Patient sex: F
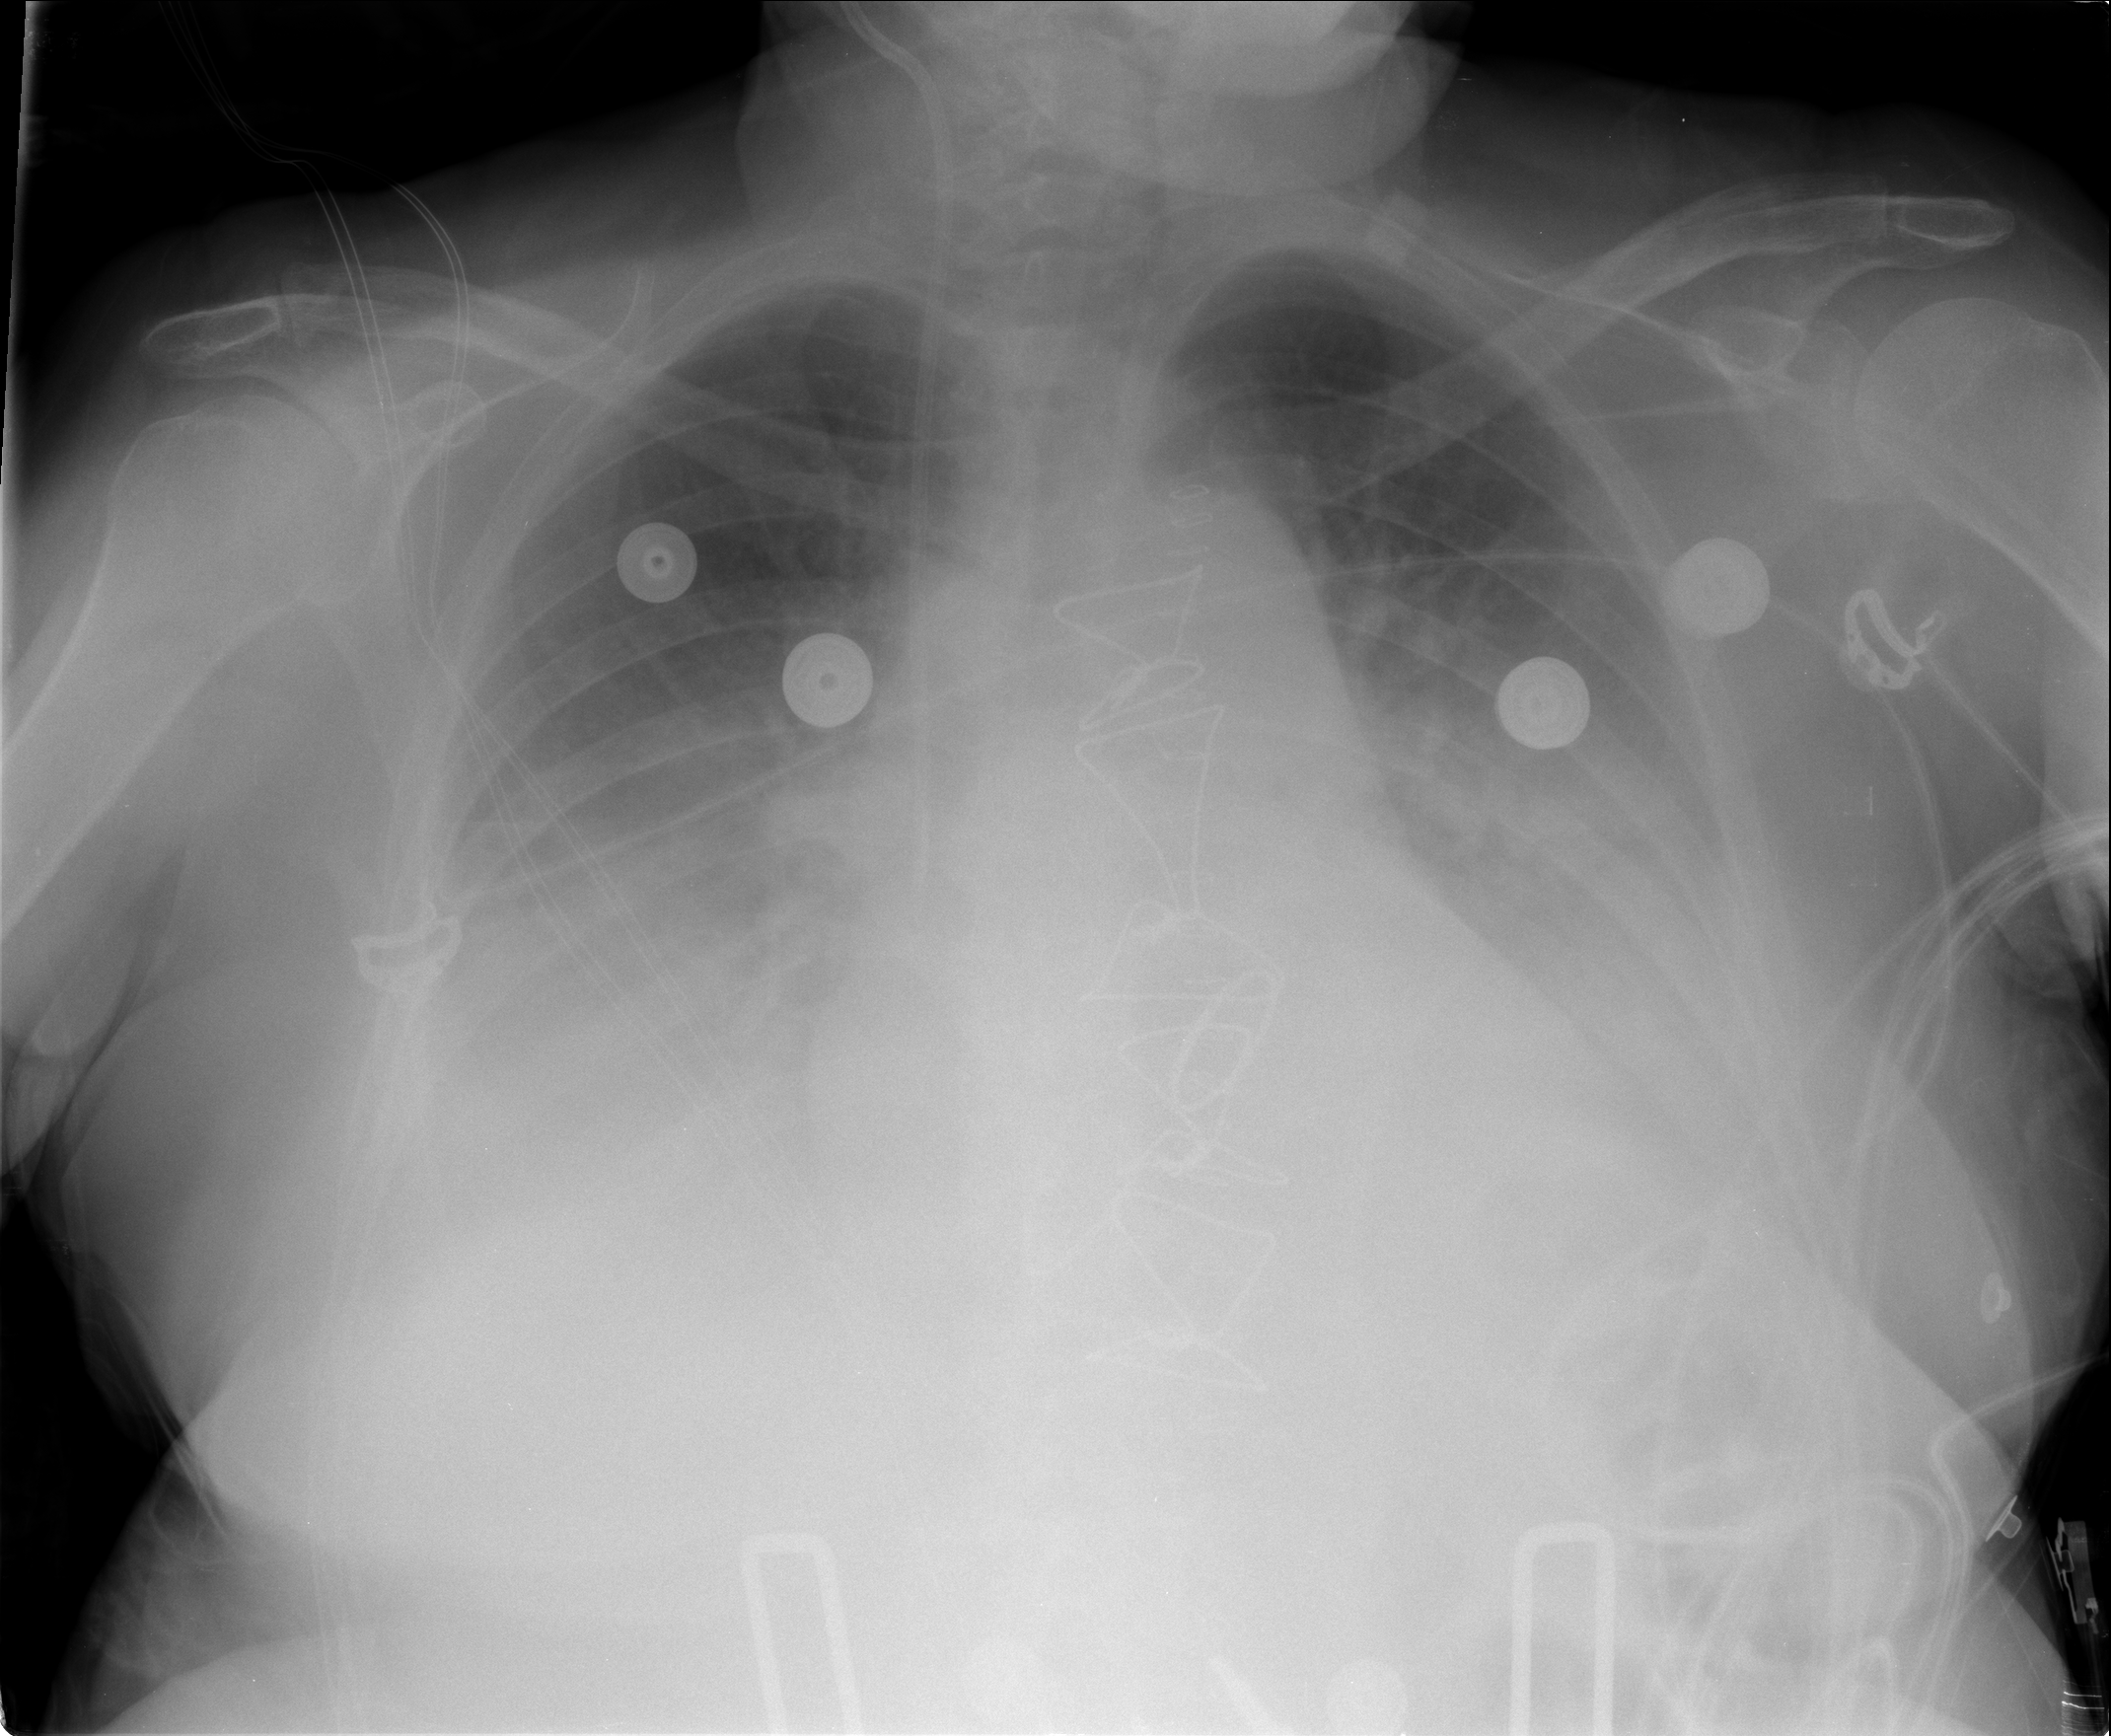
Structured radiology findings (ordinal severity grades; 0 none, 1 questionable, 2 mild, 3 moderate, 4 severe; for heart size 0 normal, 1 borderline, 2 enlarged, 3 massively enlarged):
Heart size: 0
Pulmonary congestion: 2
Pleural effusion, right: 3
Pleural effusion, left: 3
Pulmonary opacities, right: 0
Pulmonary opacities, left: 0
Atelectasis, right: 2
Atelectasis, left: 2